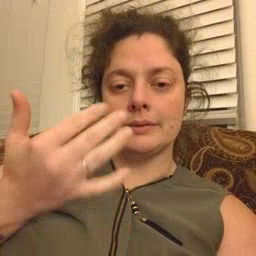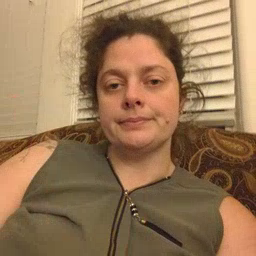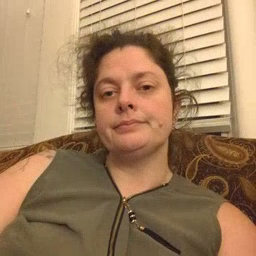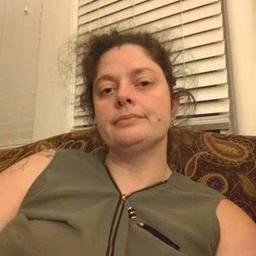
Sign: wait